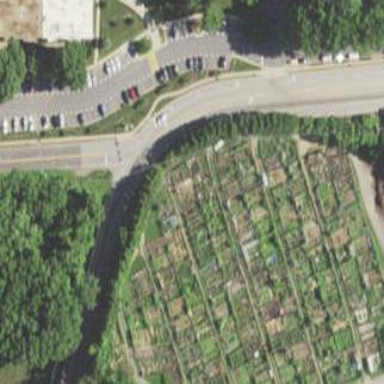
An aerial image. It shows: Area designated for allotments.